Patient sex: M
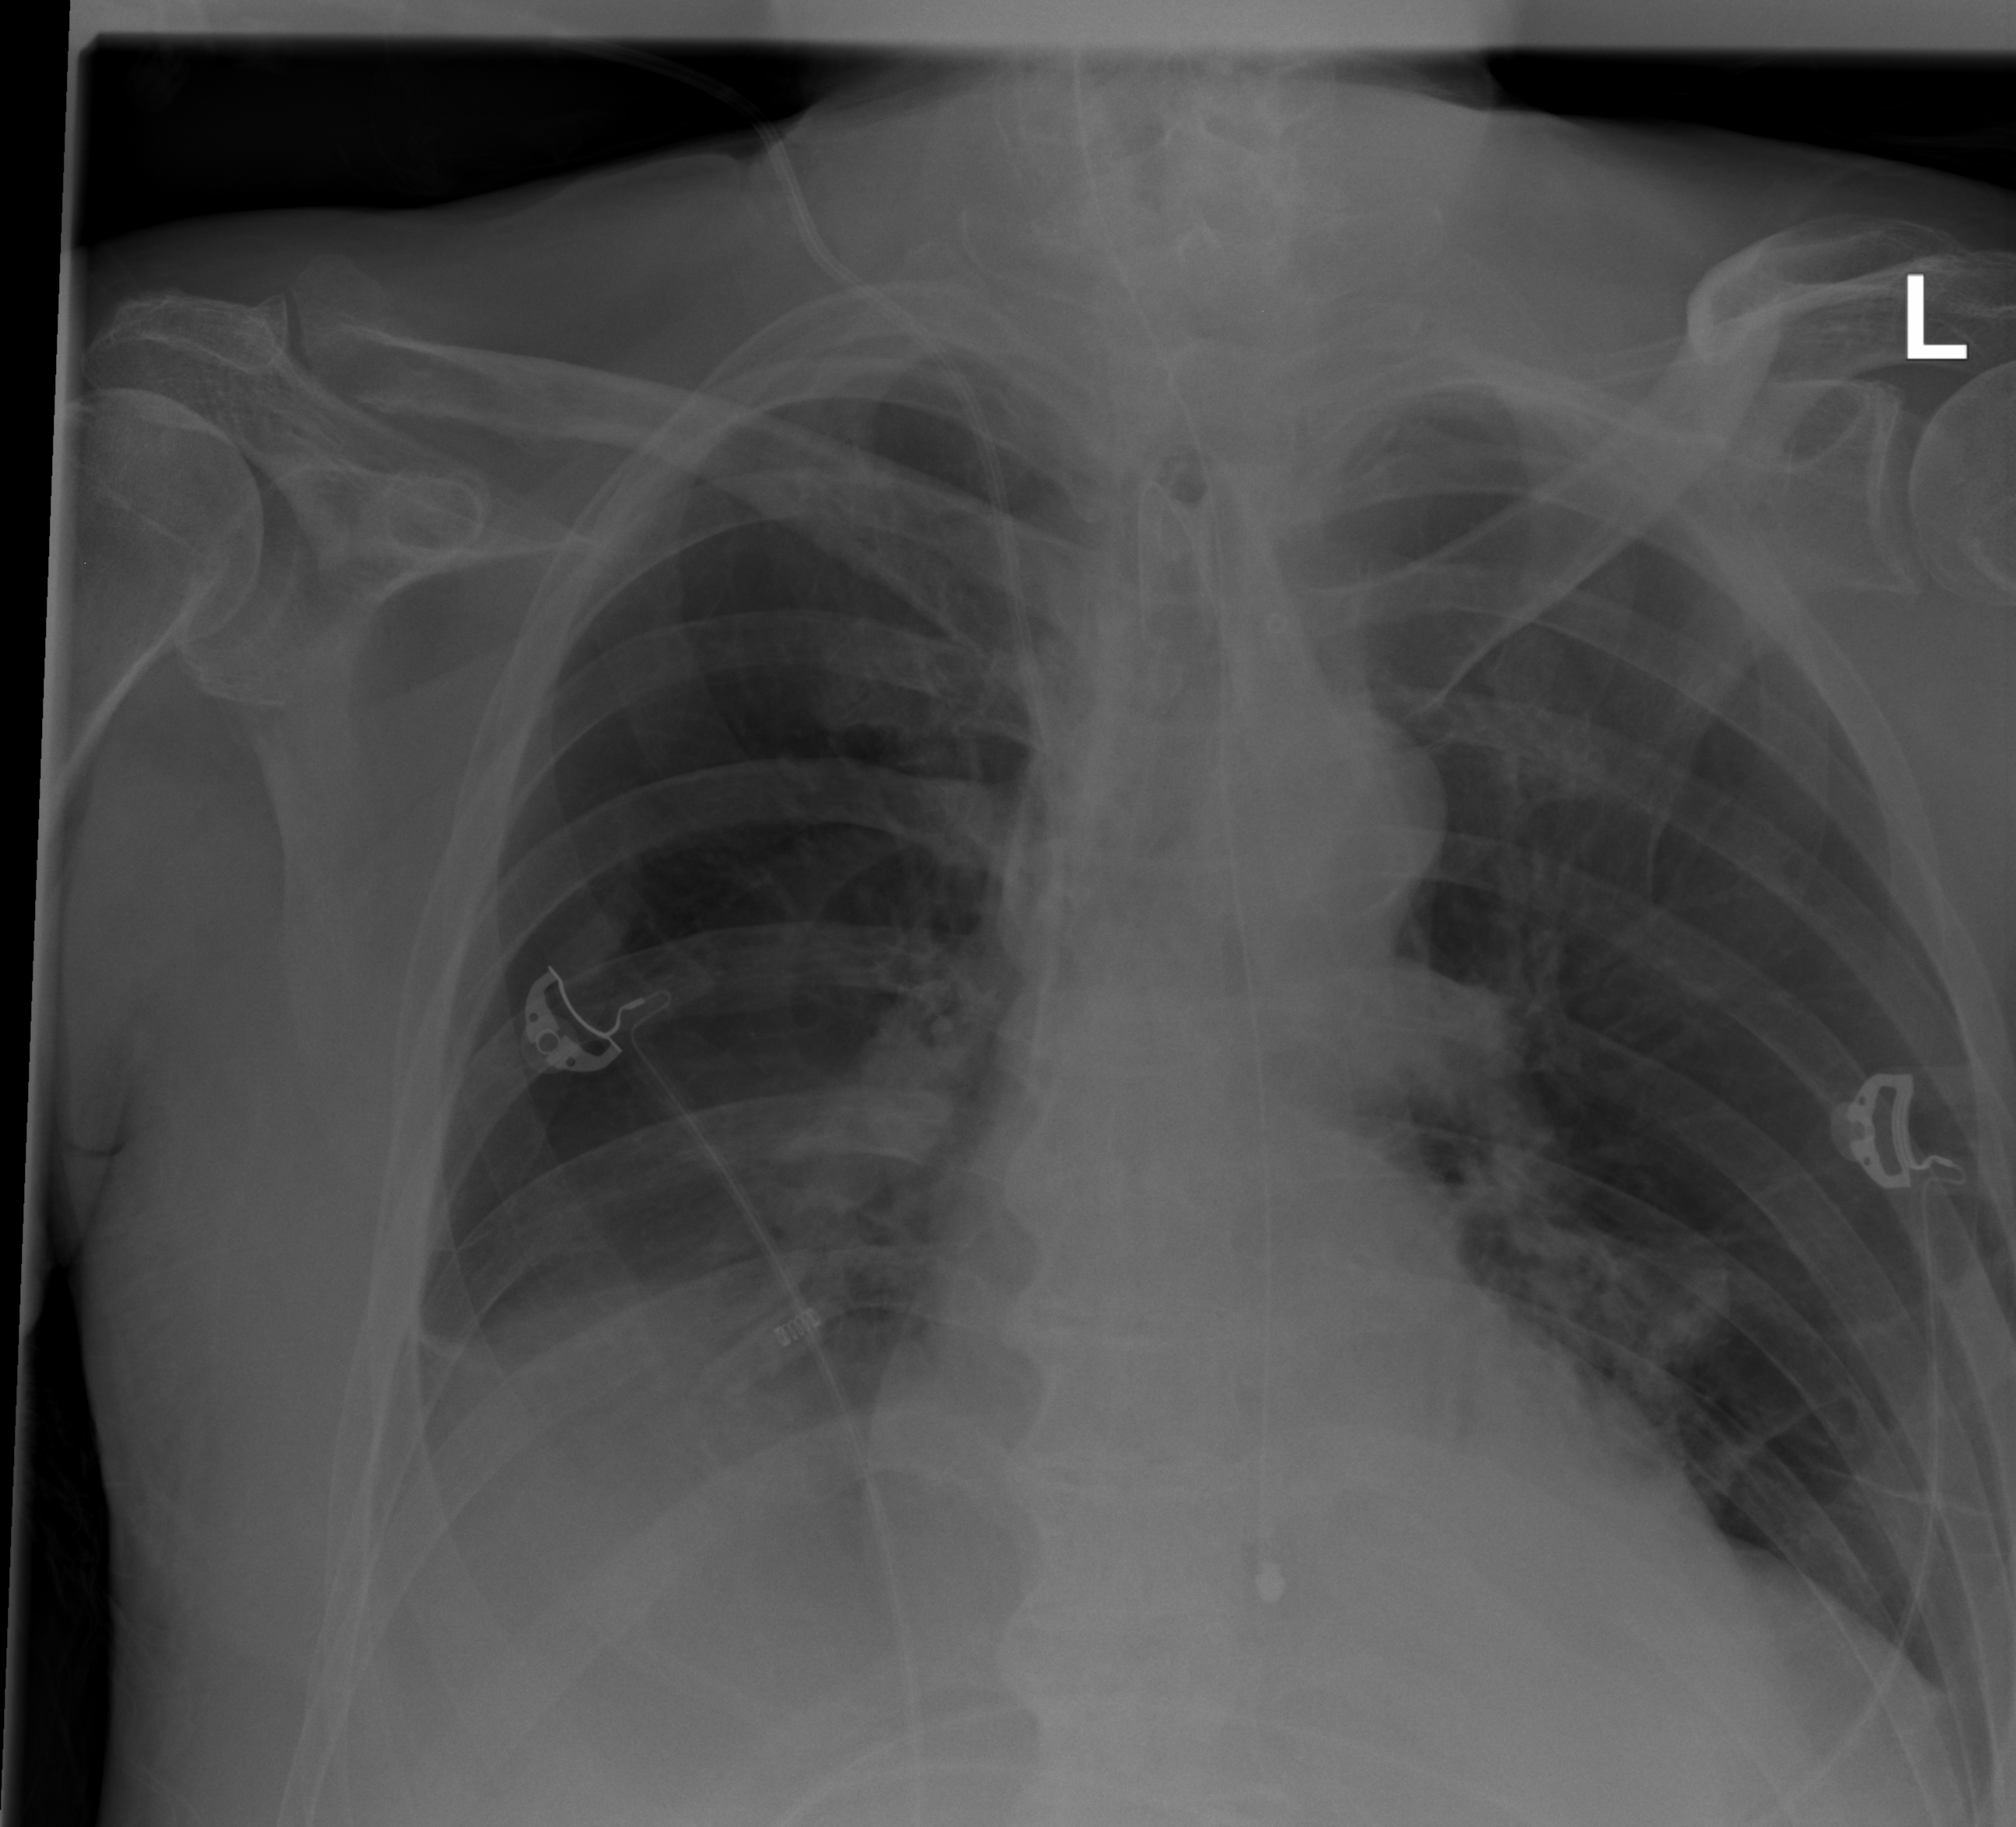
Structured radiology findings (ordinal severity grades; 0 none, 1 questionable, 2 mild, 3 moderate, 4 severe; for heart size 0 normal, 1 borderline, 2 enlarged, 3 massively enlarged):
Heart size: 0
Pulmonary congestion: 2
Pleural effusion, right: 3
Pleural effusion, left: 0
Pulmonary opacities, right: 1
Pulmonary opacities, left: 1
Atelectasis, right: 2
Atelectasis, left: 2